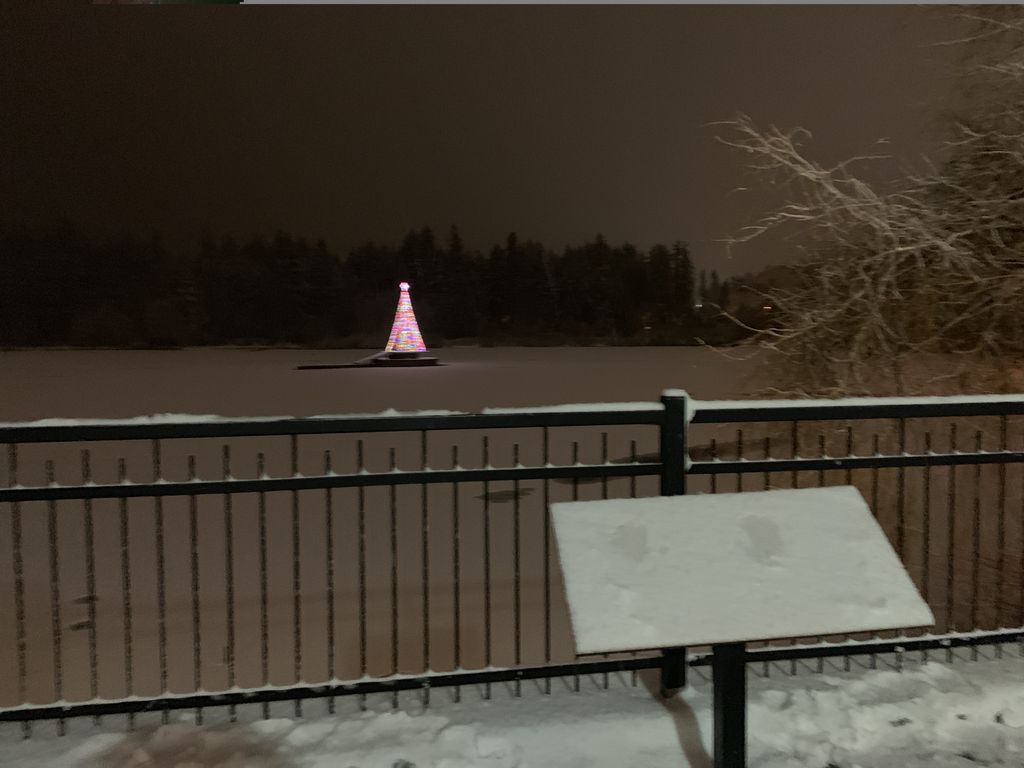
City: vancouver